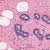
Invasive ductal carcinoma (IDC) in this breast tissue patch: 0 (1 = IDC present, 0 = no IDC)